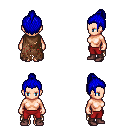
a pixel art fantasy rpg character, female body template, human, light skin, brown tattered cape, red pants, blue short topknot hairstyle, maroon shoes, four views (front, back, left, right), 2x2 character sprite sheet, small pixel art, hard edges, no anti-aliasing